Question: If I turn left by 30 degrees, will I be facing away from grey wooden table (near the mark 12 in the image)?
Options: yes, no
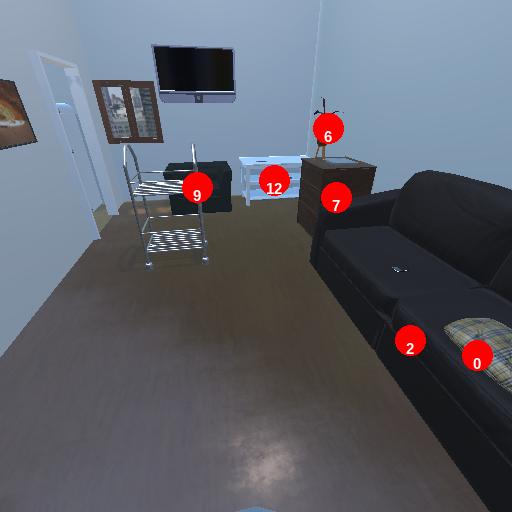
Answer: yes